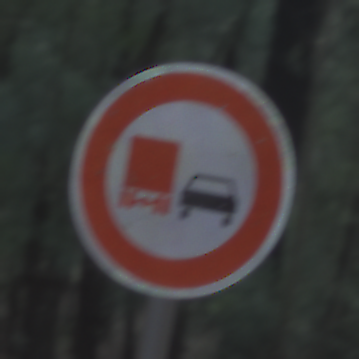
Verkehrszeichen: UeberholverbotKraftfahrzeuge
Umgebung: Outdoor, Nature
Tageszeit: SunriseSunset
Wetter: NotSpecified
Licht: Natural
Jahreszeit: Autumn
Kontrast: MediumContrast